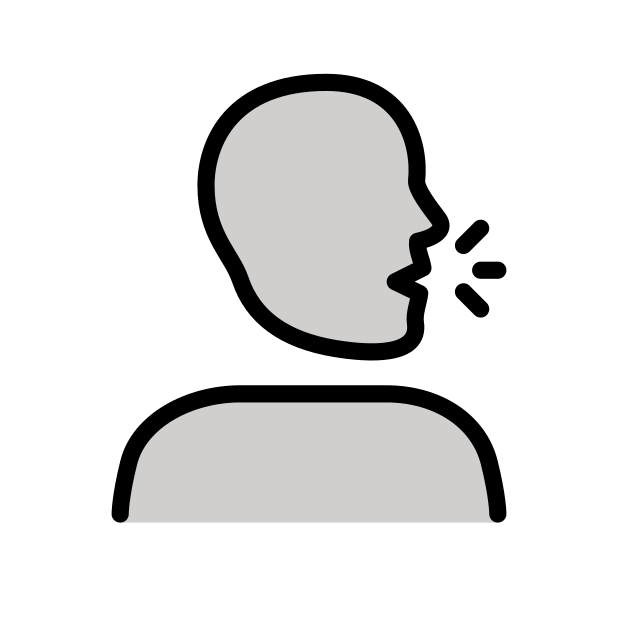
Emoji: 🗣
Name: speaking head in silhouette
Unicode: 0x1f5e3